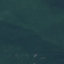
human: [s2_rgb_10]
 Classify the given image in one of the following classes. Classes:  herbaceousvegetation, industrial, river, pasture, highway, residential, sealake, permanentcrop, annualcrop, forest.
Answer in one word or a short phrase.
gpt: Forest